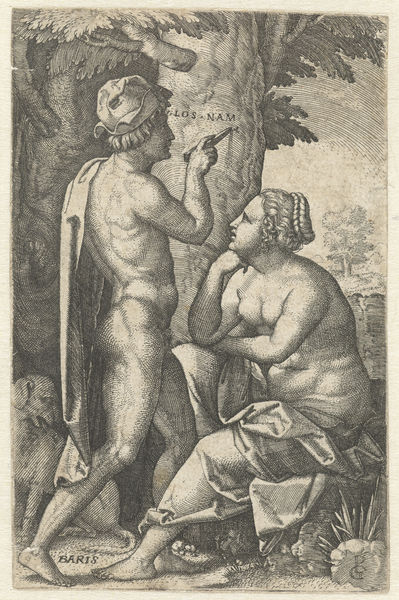
Titel: Paris kerft naam van Oenone in bast van boom
Künstler: Georg Pencz
Standort: Amsterdam
Institution: Rijksmuseum
Schlagwörter: baum, fuß, mann, nackt, menschen, brust, busen, frau, hut, paris, hund, tiere, stich, haarkranz, latein, baris, ´bauch, neein